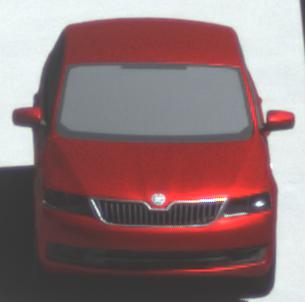
Make: Skoda
Model: Rapid
Detailed model: Rapid 1.2 Active Limousine
Model produced from: 2012/10
Model produced until: 2015/04
Doors: 5
Color: red
Road condition: dry road
Daytime: midday
Contrast: medium contrast